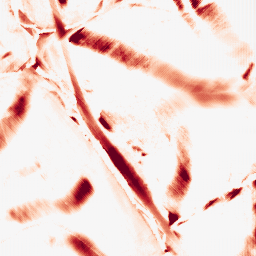
Category: morphological
Decomposition family: morphological_diamond
Decomposition parameters: operation: opening
radius: 20
Upsampling method: fft_zeropad
Upsampling parameters: scale: 4
Upsampling scale: 4